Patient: sex F, age 57
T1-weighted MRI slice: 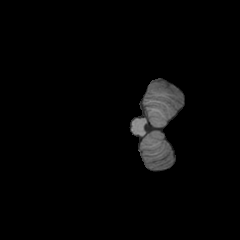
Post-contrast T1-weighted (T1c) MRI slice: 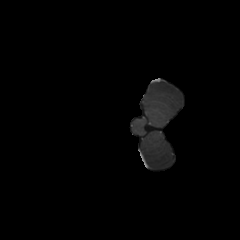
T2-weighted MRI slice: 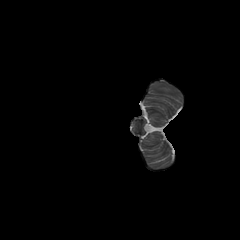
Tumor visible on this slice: no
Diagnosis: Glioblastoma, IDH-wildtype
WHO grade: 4